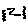
Label: zigzag